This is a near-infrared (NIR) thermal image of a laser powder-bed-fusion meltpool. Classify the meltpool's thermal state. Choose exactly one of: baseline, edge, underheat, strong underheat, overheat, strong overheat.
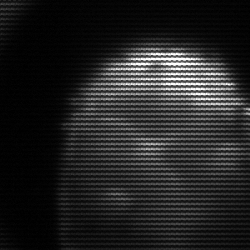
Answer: edge